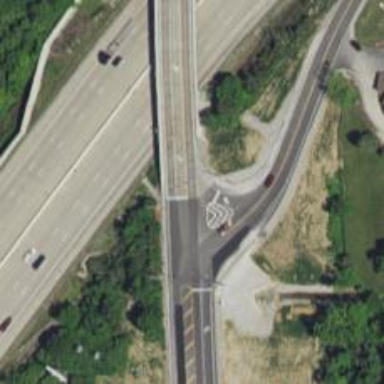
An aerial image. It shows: Secondary link road crossing over bridge.